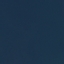
Land use / land cover class: SeaLake